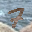
Label: 7